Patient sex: F
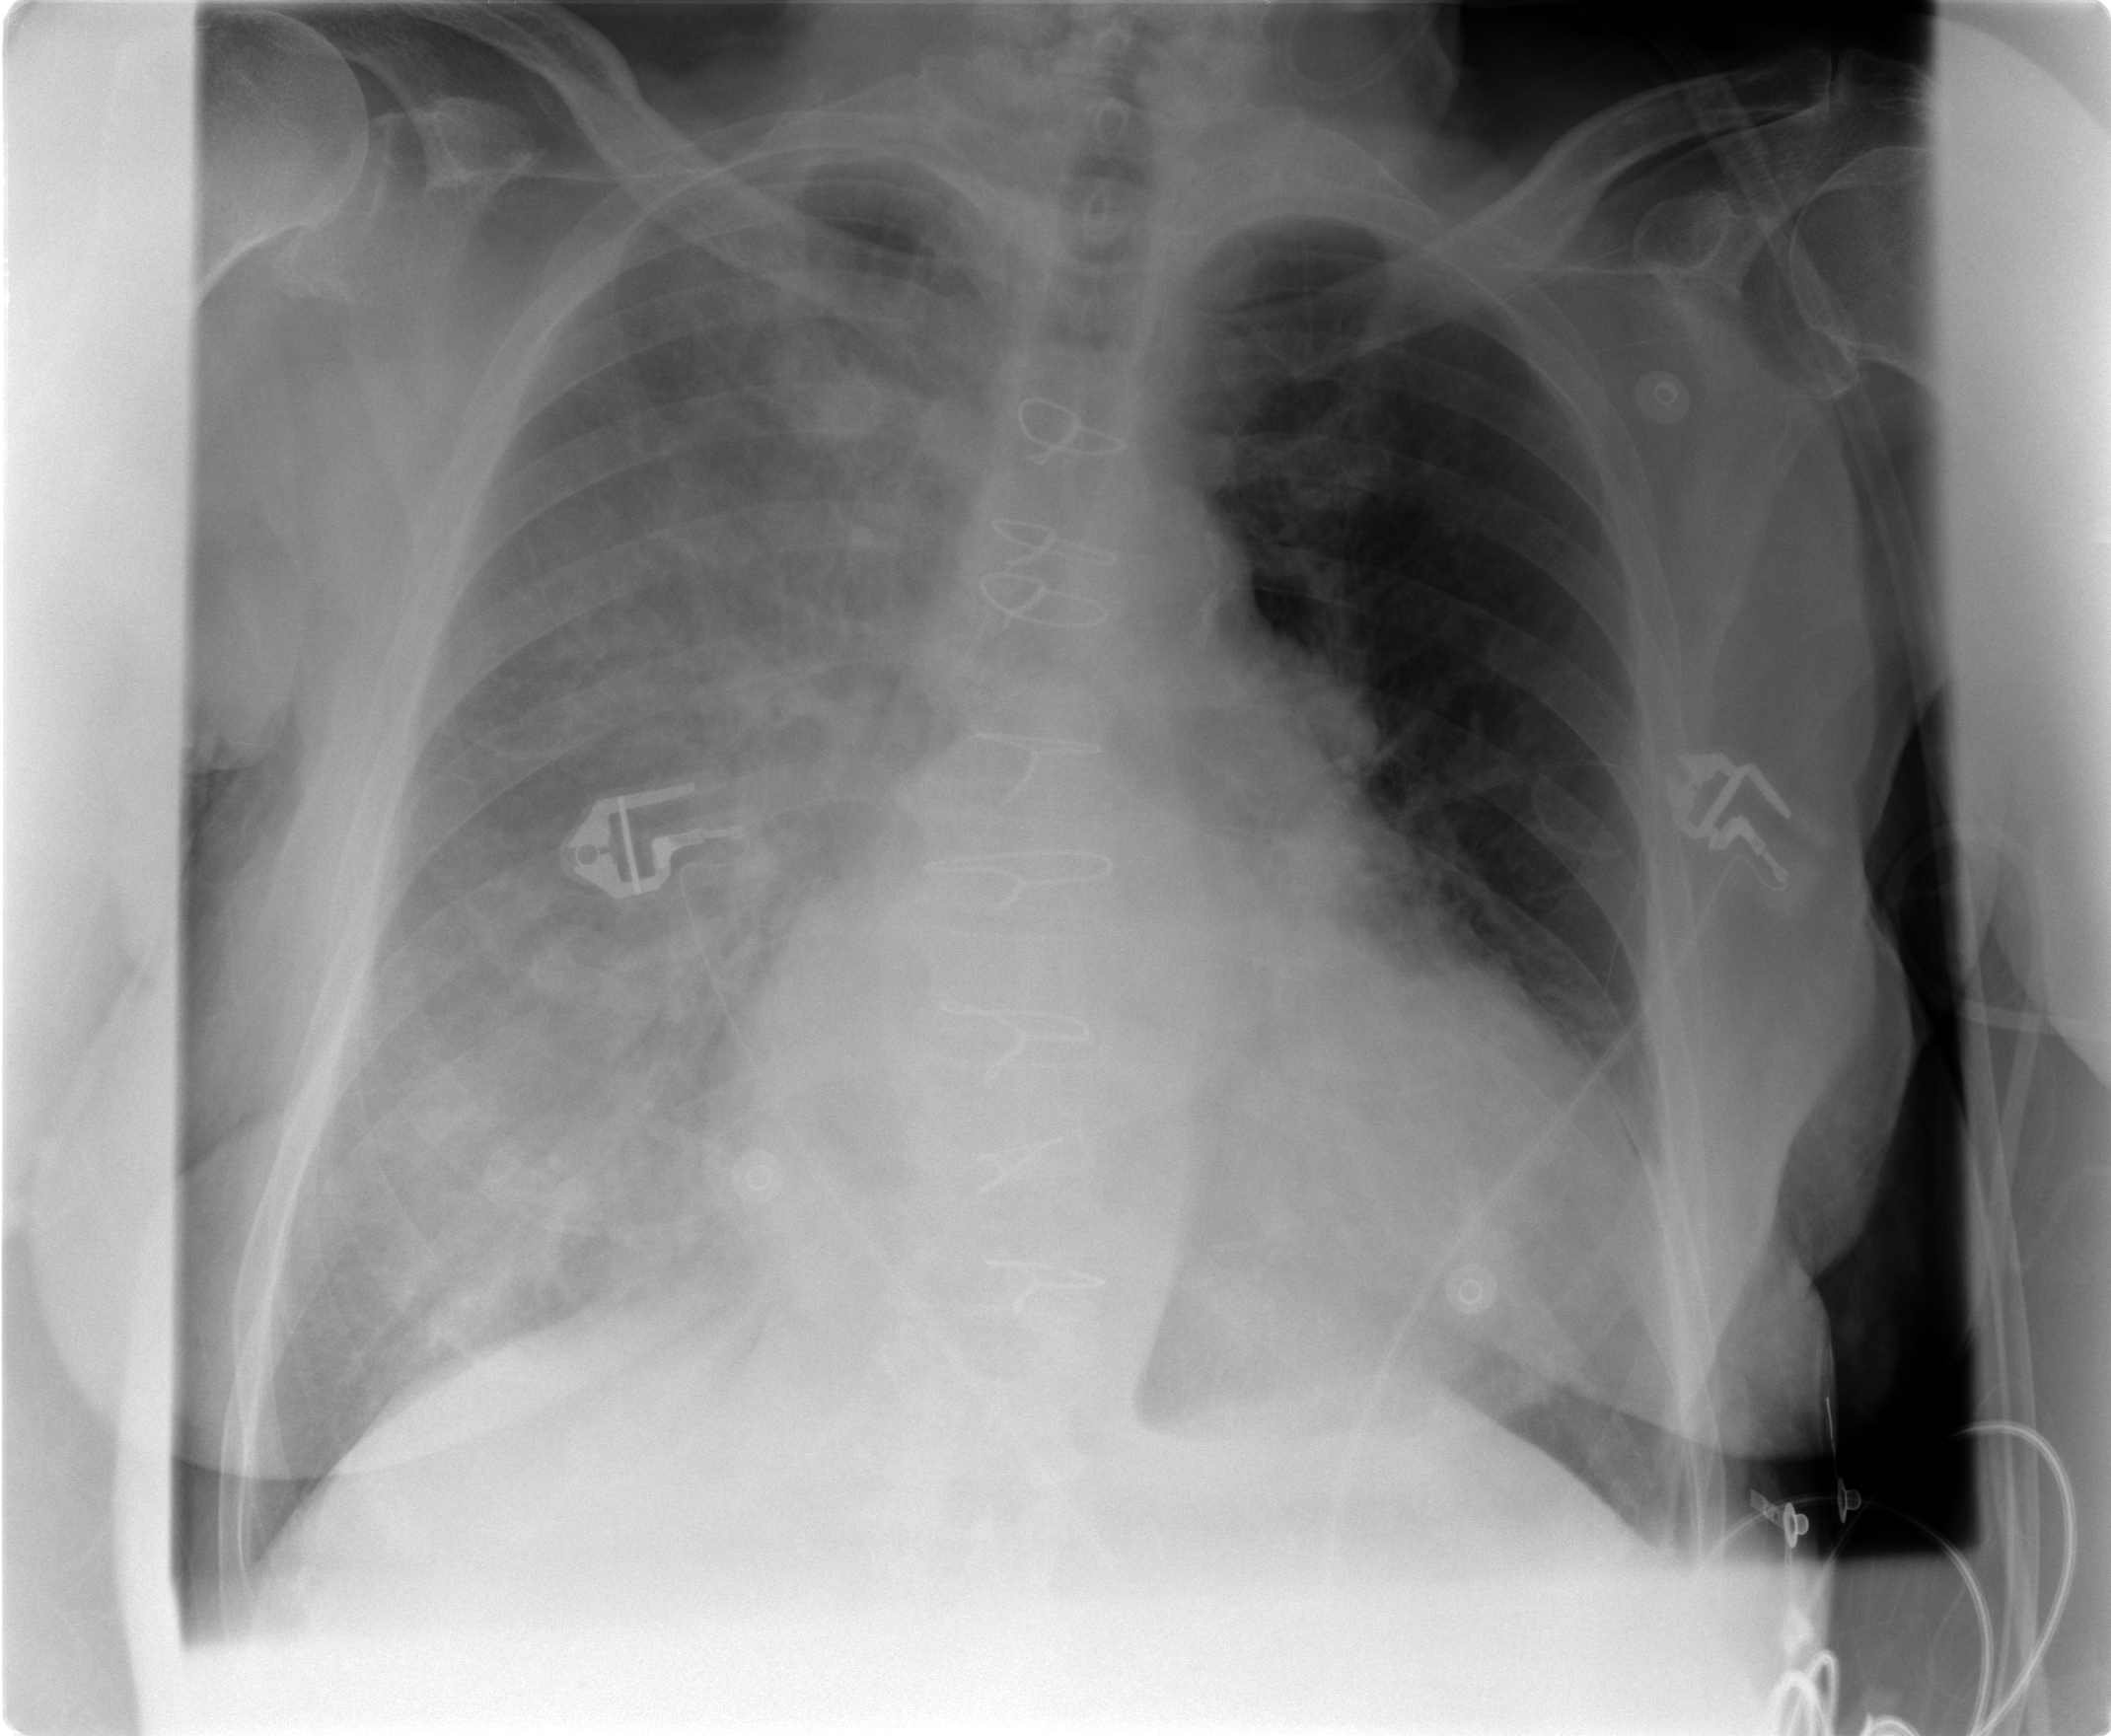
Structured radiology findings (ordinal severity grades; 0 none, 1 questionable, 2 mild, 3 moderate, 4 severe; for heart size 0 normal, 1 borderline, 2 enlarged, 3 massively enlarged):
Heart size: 2
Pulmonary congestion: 2
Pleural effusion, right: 3
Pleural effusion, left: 0
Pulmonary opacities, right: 2
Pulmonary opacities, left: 0
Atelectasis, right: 3
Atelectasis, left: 2